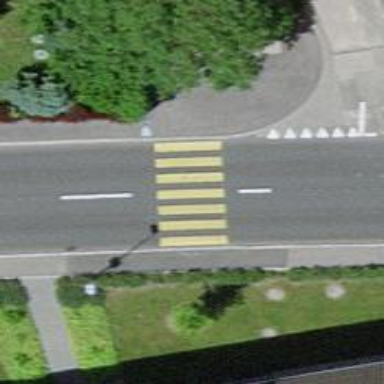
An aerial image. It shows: Uncontrolled zebra crossing on the road.